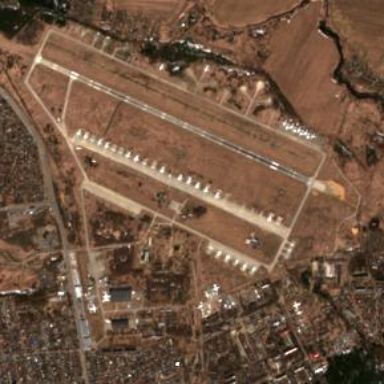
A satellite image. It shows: Military airfield located within fenced area. The airfield is part of military aerodrome.